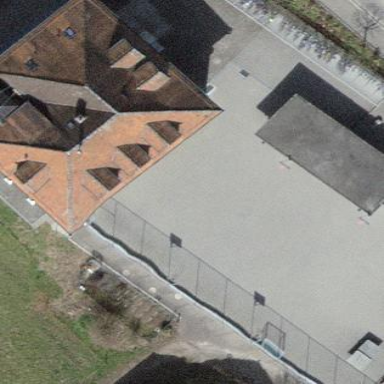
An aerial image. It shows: School.